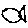
Label: fish